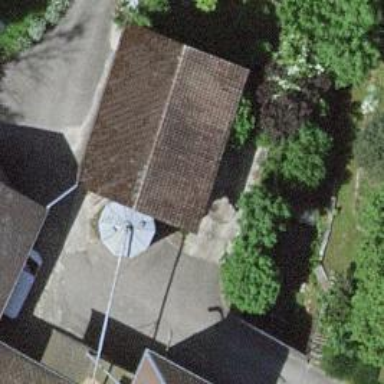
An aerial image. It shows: Barn.